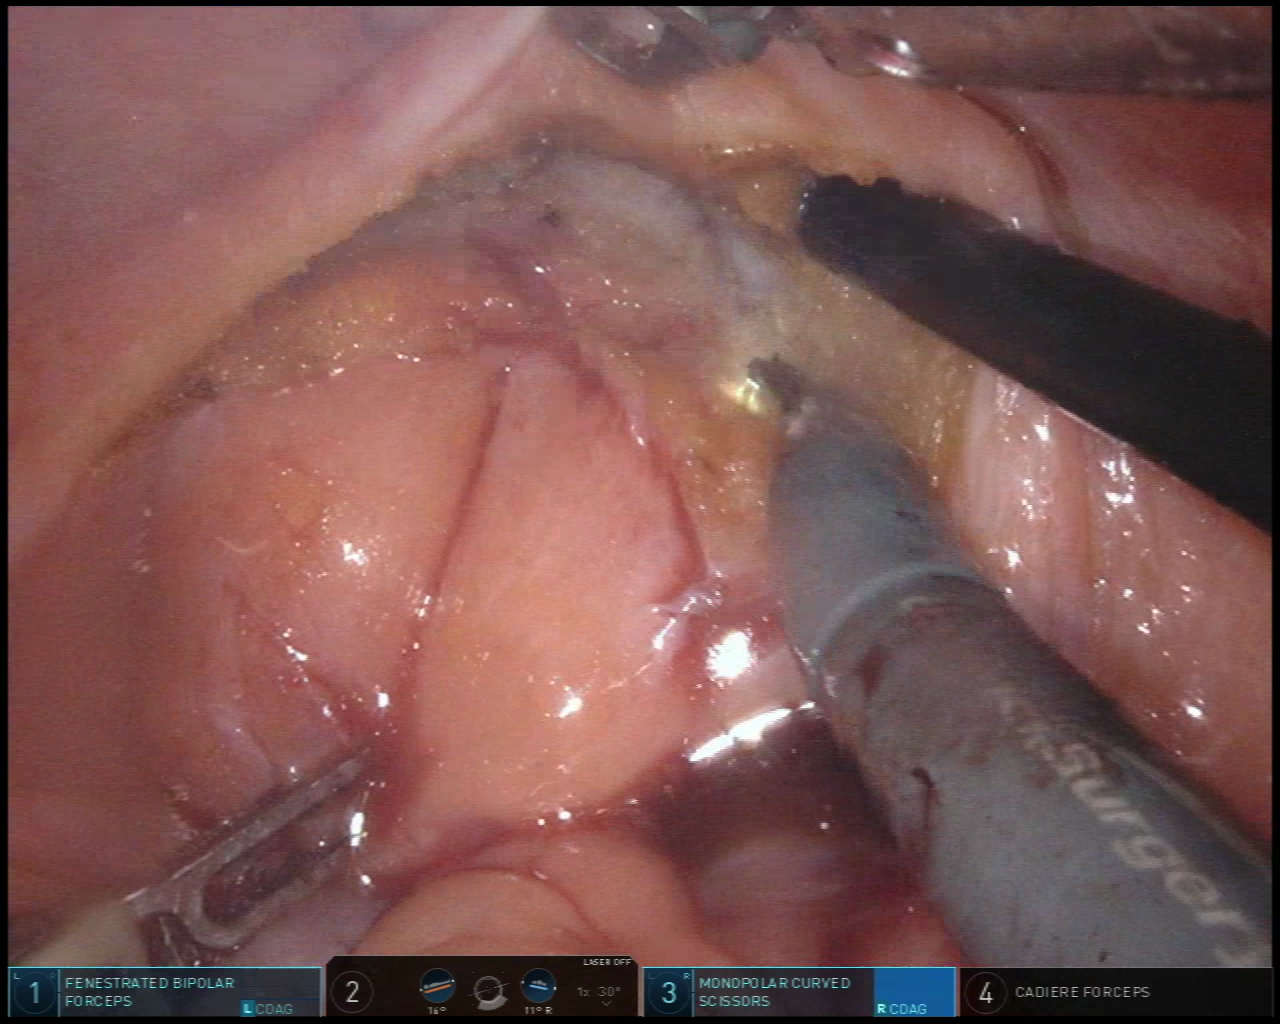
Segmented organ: vesicular_glands
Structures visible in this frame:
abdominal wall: no
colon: no
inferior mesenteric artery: no
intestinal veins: no
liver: no
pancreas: no
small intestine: no
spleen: no
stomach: no
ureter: no
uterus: no
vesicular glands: yes